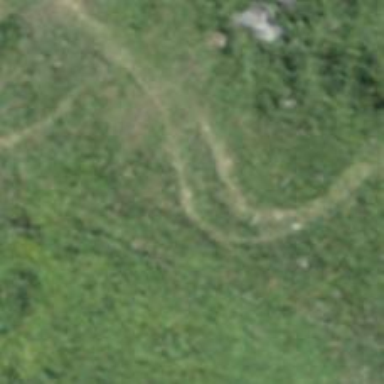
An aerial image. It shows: Ground path.